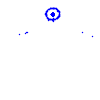
Particle: proton